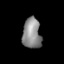
Tissue: lung
Cell type: Epithelial cells
Senescence score: 0.1587
Nuclear area (px): 553
Mean DAPI intensity: 137.966